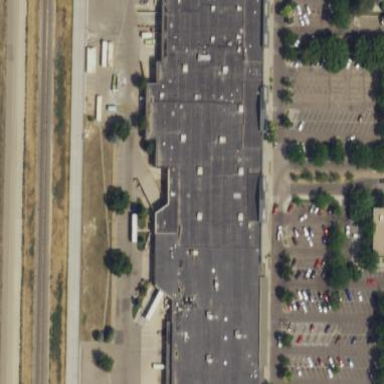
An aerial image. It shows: Tan supermarket building with gray roof.